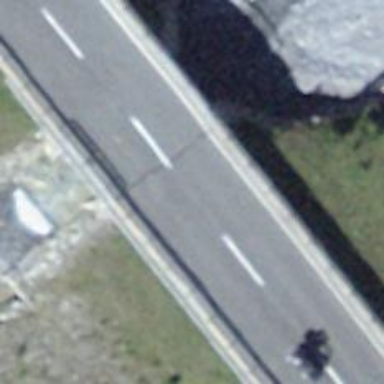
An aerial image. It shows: Primary highway bridge with asphalt surface.